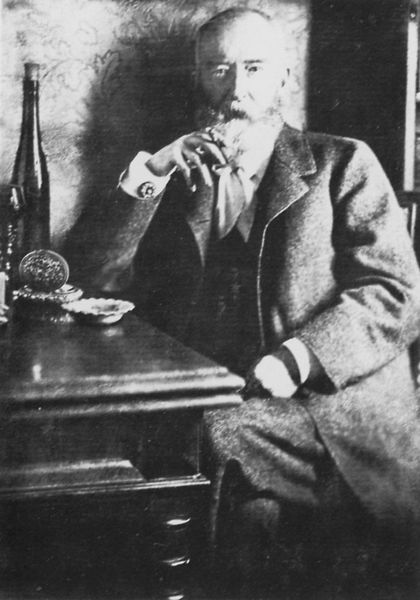
Titel: Wilhelm Busch in der Attitüde des stillen Genießers
Künstler: Rudolf Dührkoop
Standort: Berlin
Institution: Kunstbibliothek
Schlagwörter: hand, mann, schatten, weiß, sitzen, fenster, glas, grau, licht, schwarz, stuhl, tisch, tische, blick, schal, alt, anzug, bart, flasche, hemd, jacke, wand, arm, augen, gesicht, kragen, bildnis, herr, hände, portrait, porträt, tischbein, qualm, mantel, pose, sitzend, innen, frontal, beine, ecke, lehne, lehnen, frack, wein, tapete, krawatte, rauchen, zigarre, glatze, halstuch, aufrecht, tischchen, schoß, jackett, jacket, weste, foto, fotografie, alter, dose, schwarz-weiß, manschette, manschetten, sitzfigur, photo, komode, schwarz weis, verschränkt, rauchend, zigarette, zigarrette, raucher, gelehrter, schatulle, graustufen, korken, weinflasche, aschenbecher, gedrechselt, am tisch, vesper, döschen, auschnitt, freu, schnappschuss, mann bart, manschettenknopf, er raucht, gltze, mann am tisch, manschttenknopf, ascher, bert, rauchender mann, zigarettendose